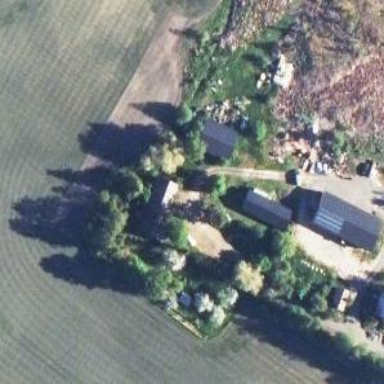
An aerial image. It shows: Farm.